Question: I am using MySQL 5.6, SPSS 22 and ODBC GUI with Actual ODBC Pack (for Mac OS X) 3.2.1 on Mavericks OS.
I am able to connect to the database, select the table and even the fields . The table has about 20 string variables and 10 numeric. All looks normal as I go through each step.
When I retrieve the data into SPSS, all the numeric variables import fine. The strings are a garbled mess. (See attachment). However, you can see on the variable view, all the string variables names are fine.
I rebooted and restarted both Mysql and SPSS and got the same results.
Any suggestions?
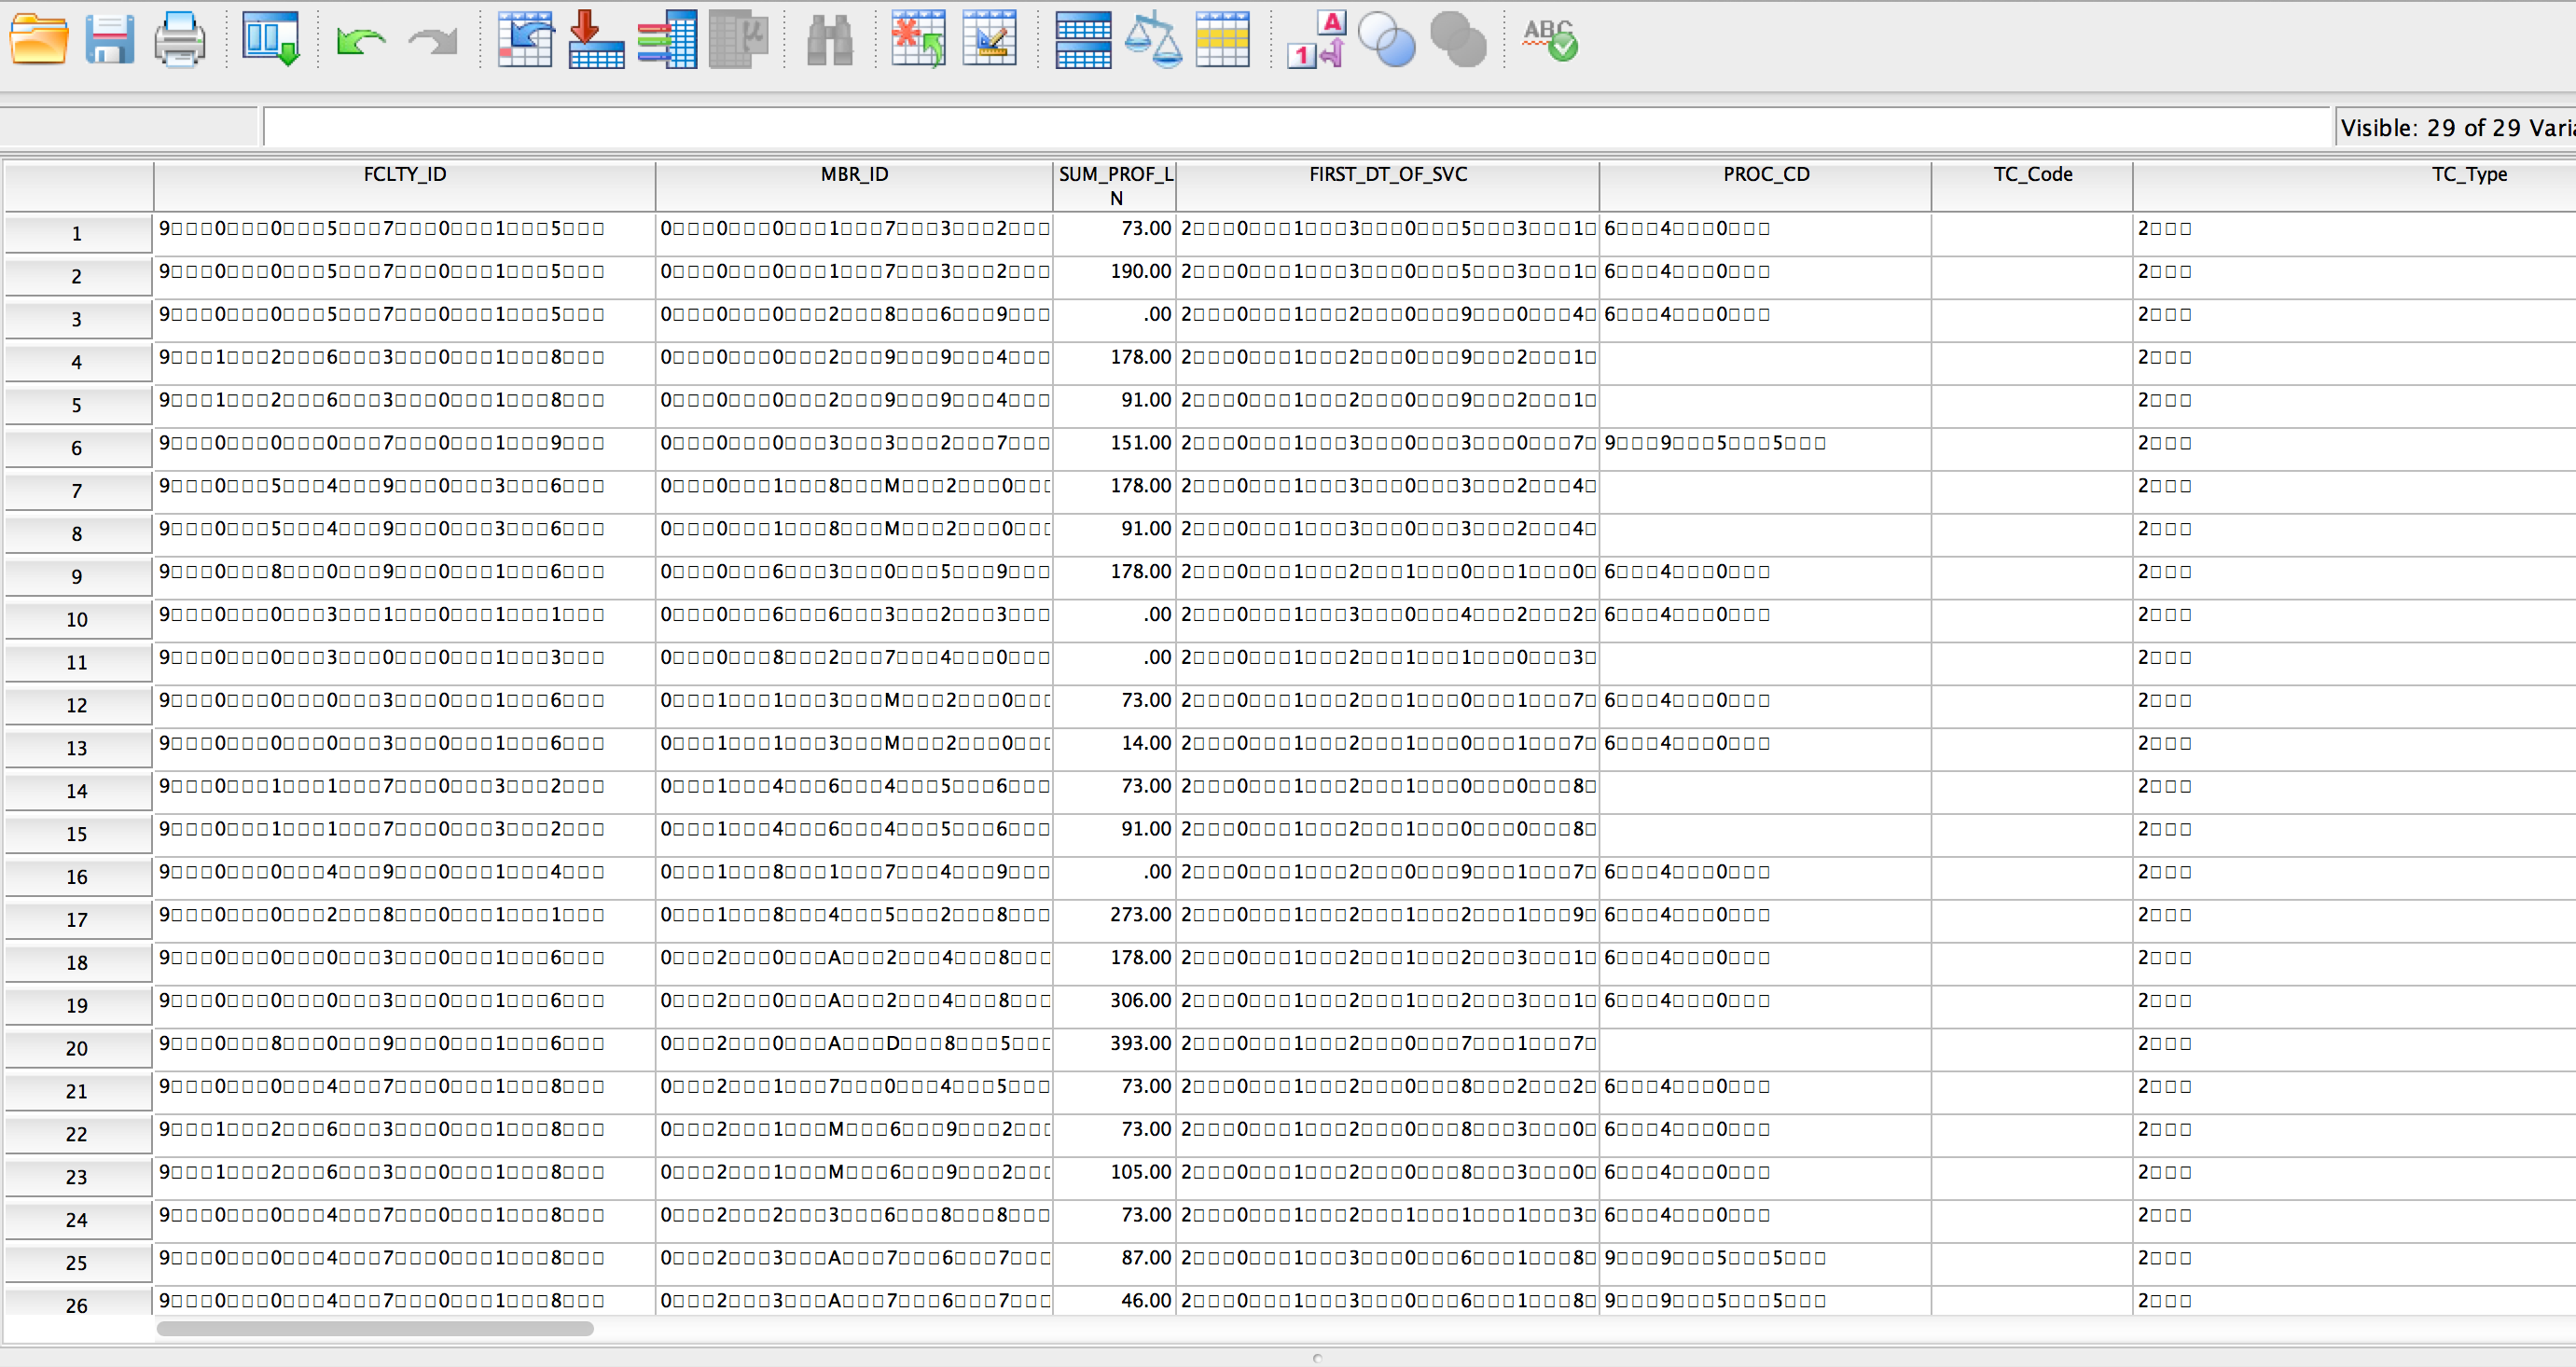
Answer: It is an encoding issue. In SPSS, without a data set loaded, go to Edit > Options > Language and change the character encoding for data setting to Locale's writing system. Then run your database query again.